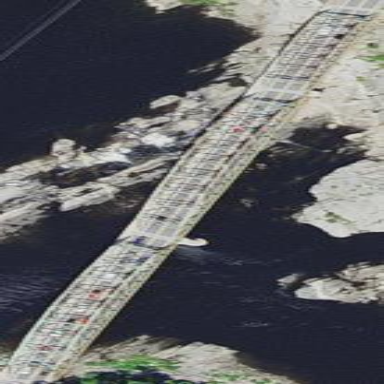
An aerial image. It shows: Man-made bridge.